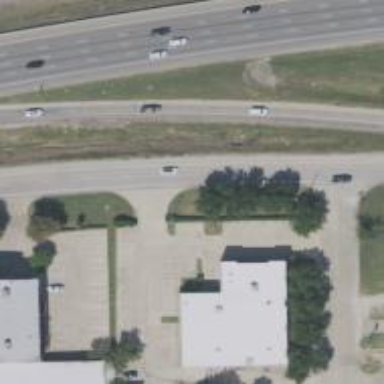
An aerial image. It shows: Secondary road with frontage road alongside.